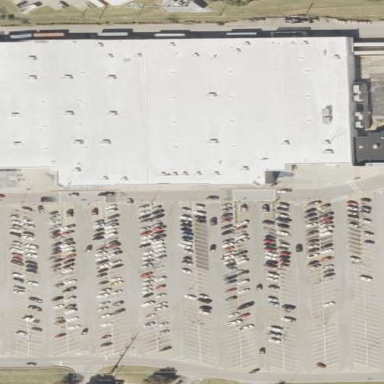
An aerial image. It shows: Supermarket building.